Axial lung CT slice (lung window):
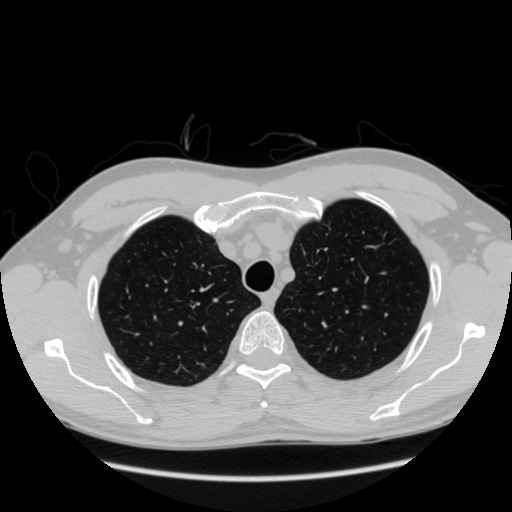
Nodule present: no